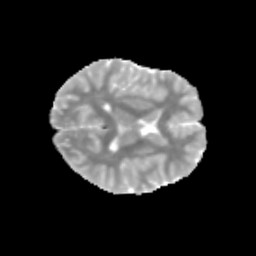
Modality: MD
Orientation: axial
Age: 12
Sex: male
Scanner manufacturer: siemens
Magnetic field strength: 3 T
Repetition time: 3.8 s
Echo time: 0.07 s